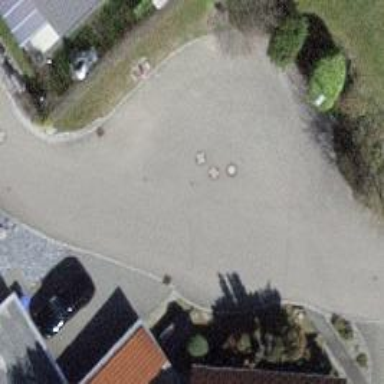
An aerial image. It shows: Turning circle on the road.